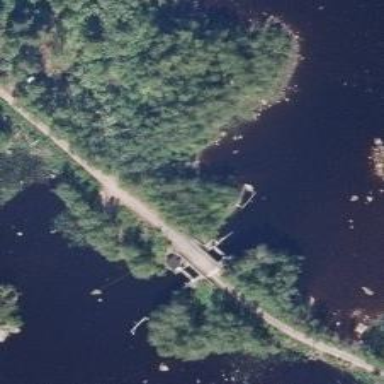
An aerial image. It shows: Lock gate on waterway.